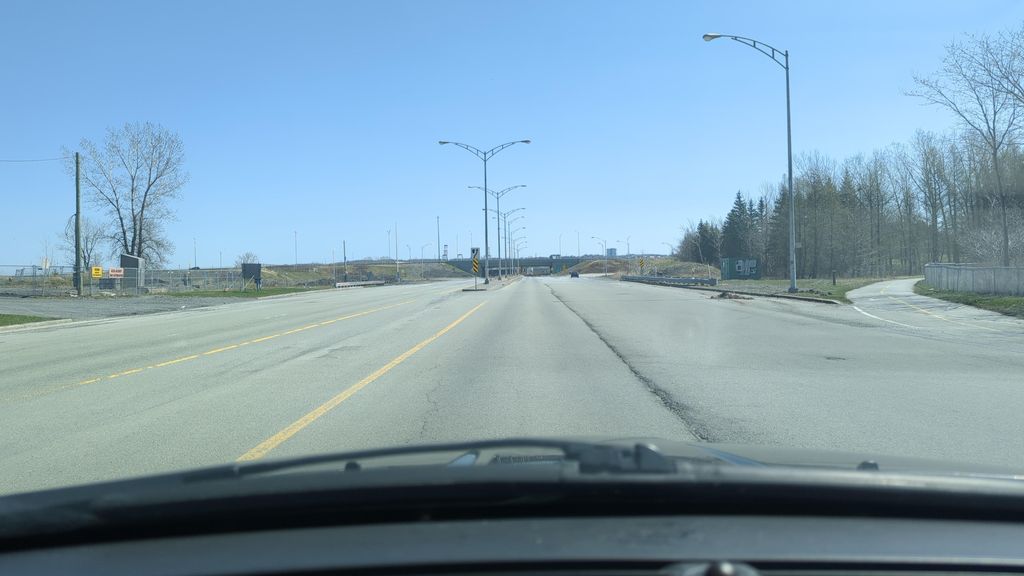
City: quebec_city